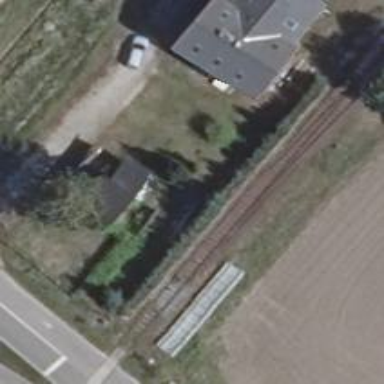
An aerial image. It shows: Stop position for public transport on the railway.